Question: I have problem to get an image from another package of my Eclipse project! I saw this post <URL>
My code is this CreateTableOnPDF.java:
'''
288 ClassLoader classLoader = Thread.currentThread().getContextClassLoader();
289 InputStream input = classLoader.getResourceAsStream("images/sun.png");
290 PDJpeg img = new PDJpeg(doc, input);
'''
I getting this exception:
'''
Exception in thread "main" java.lang.IllegalStateException:
at org.apache.pdfbox.pdmodel.graphics.xobject.PDJpeg.setPropertiesFromAWT(PDJpeg.java:132)
at org.apache.pdfbox.pdmodel.graphics.xobject.PDJpeg.<init>(PDJpeg.java:113)
at MainClasses.CreateTableOnPDF.main(CreateTableOnPDF.java:290)
'''
I don't know what I am doing wrong? Maybe is the a lot hour a have spend already infront of my monitor.
Here is my project structure:

Thanks for your attention and time!
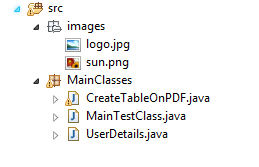
Answer: Please check the <URL> docs, you should put JPEG data, PNG data.
'''
public PDJpeg(PDDocument doc, InputStream is) throws IOException
'''
Parameters:
- 'doc'- 'is'
Throws:
- 'IOException'